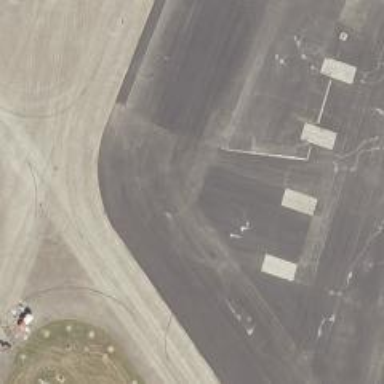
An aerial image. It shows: Image of taxiway at airport.